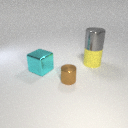
large cyan metal cube to the left of small brown metal cylinder